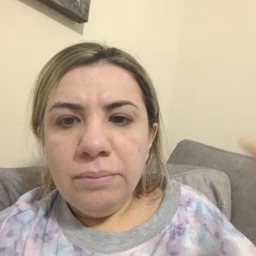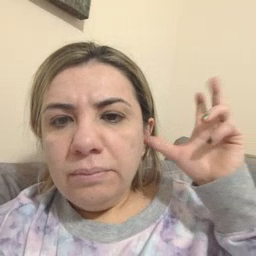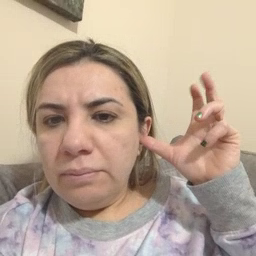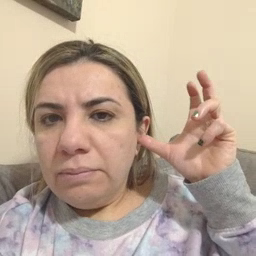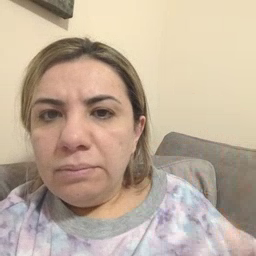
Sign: hear